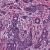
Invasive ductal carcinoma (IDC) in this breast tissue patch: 1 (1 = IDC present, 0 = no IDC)